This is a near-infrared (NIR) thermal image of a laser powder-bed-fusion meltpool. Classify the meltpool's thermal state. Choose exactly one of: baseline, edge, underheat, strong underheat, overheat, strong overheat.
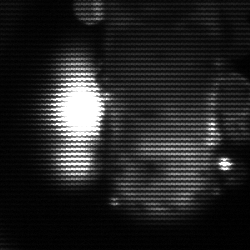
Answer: strong underheat